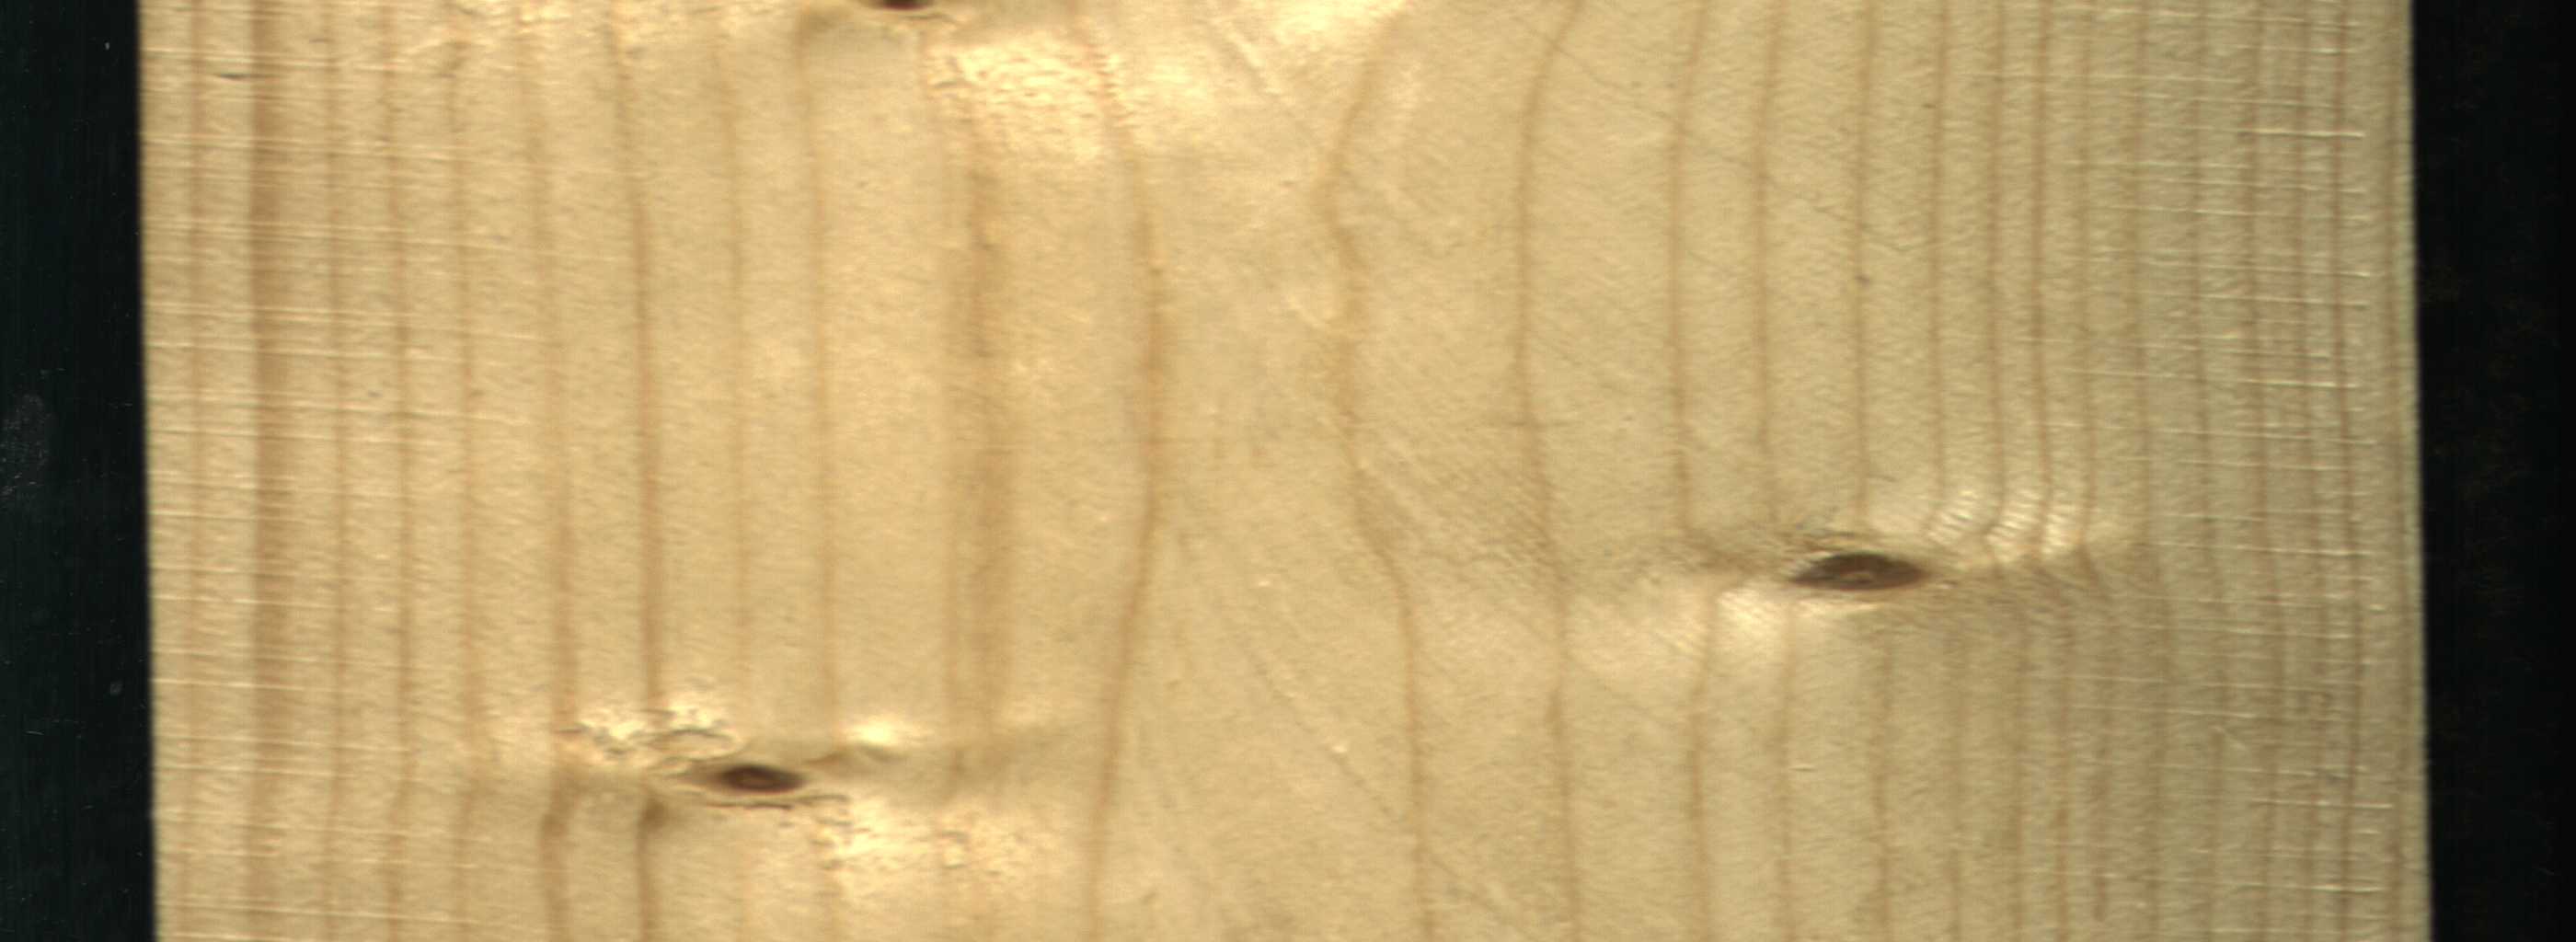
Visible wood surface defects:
Dead_Knot
Live_Knot
Live_Knot